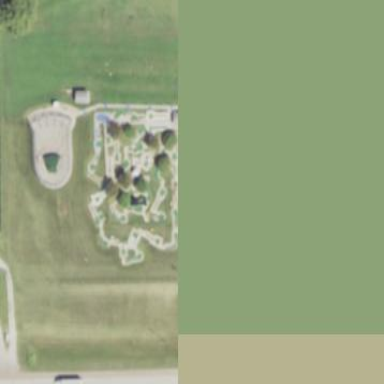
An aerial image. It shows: Miniature golf course.